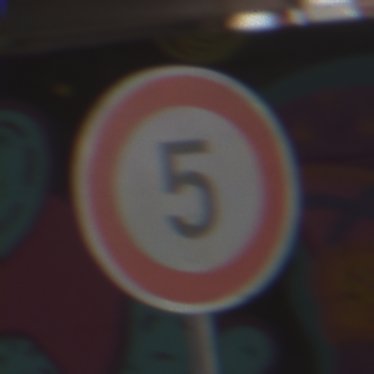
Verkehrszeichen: Geschwindigkeit5
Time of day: Midday
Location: Roofed (Special)
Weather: Overcast
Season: NotSpecified
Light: Natural